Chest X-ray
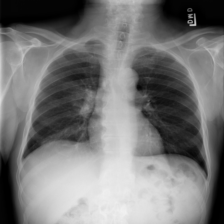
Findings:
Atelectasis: negative
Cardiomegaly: negative
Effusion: negative
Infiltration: positive
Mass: negative
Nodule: negative
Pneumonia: negative
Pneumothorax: negative
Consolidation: negative
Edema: negative
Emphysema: negative
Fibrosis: negative
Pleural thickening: negative
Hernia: negative